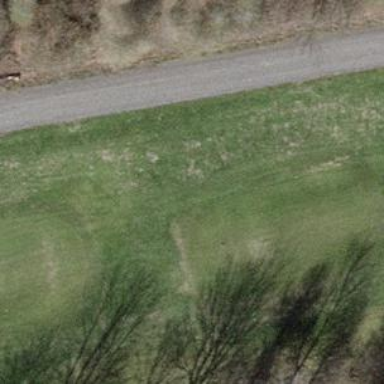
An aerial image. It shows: Golf tee on grassy land.